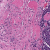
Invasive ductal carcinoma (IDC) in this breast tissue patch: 1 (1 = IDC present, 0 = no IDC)